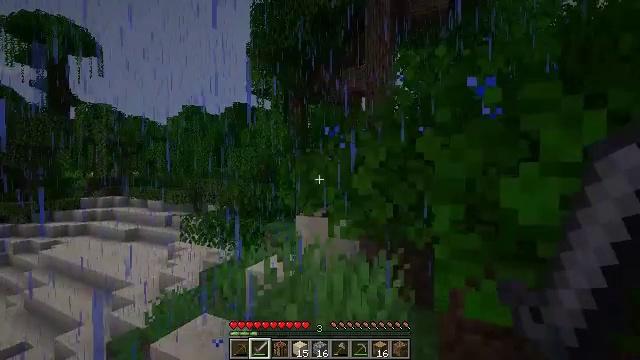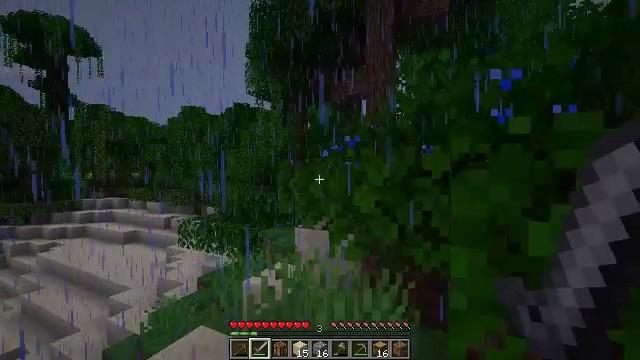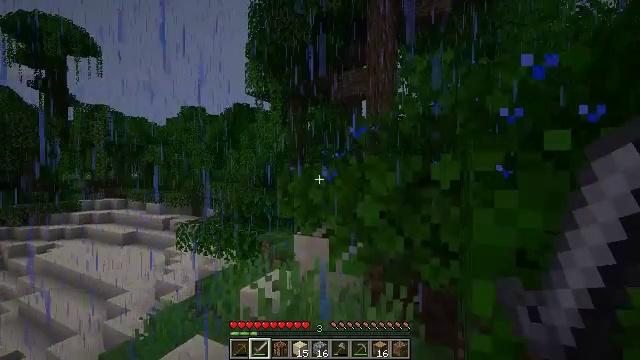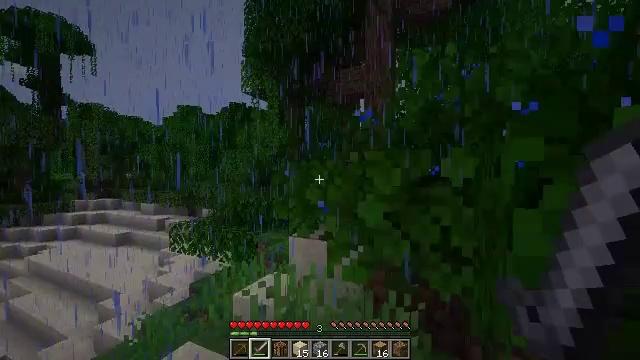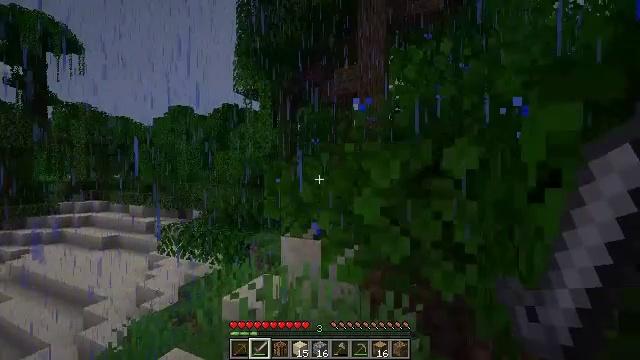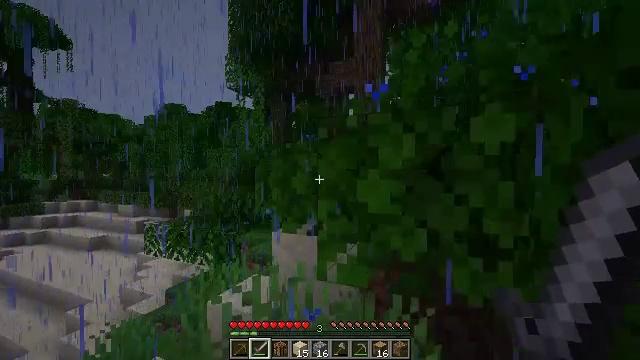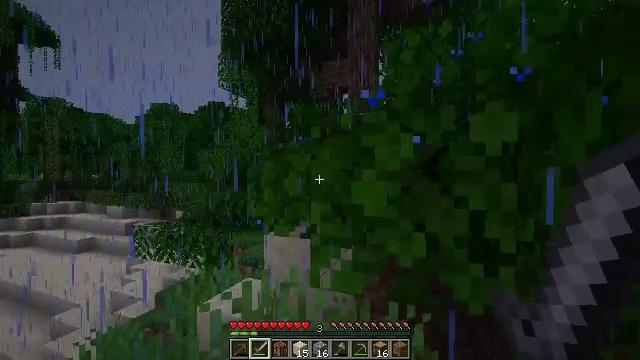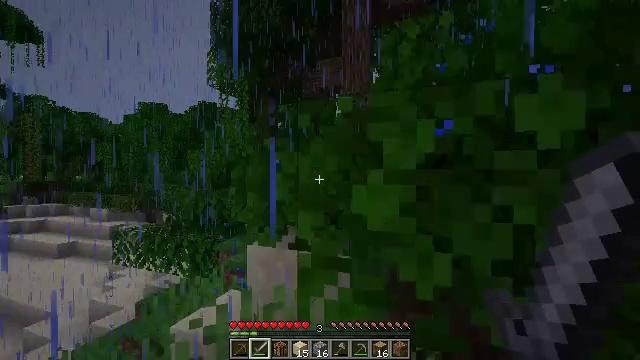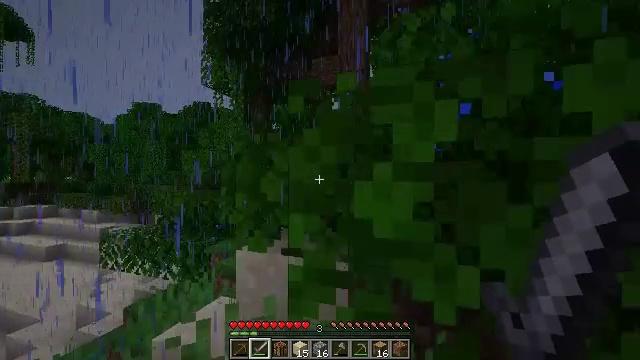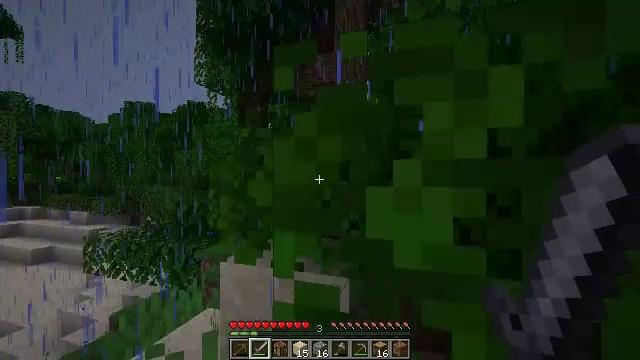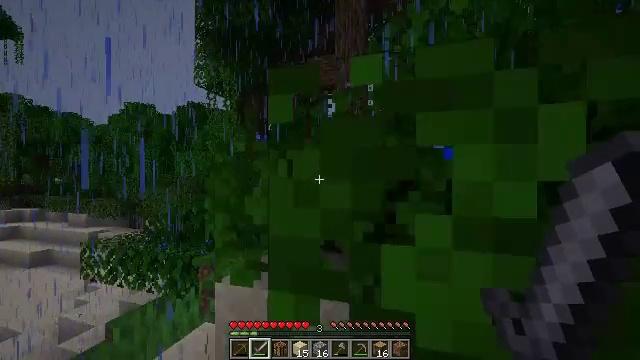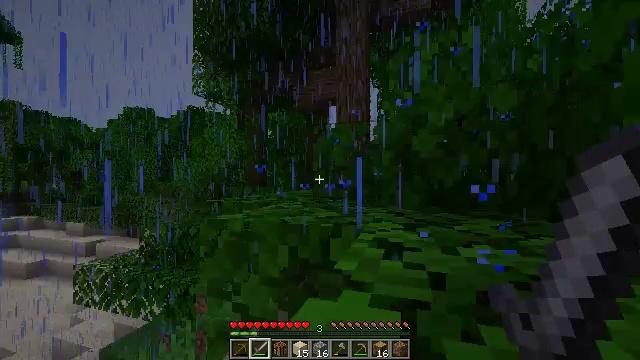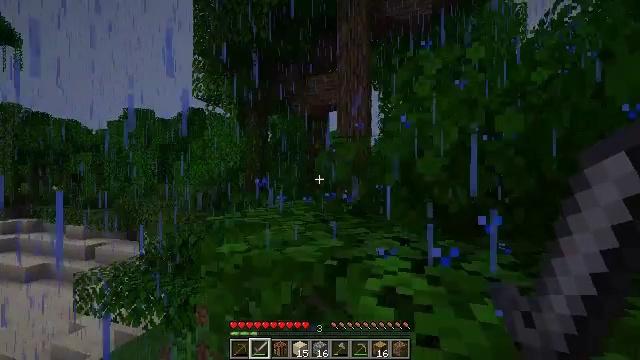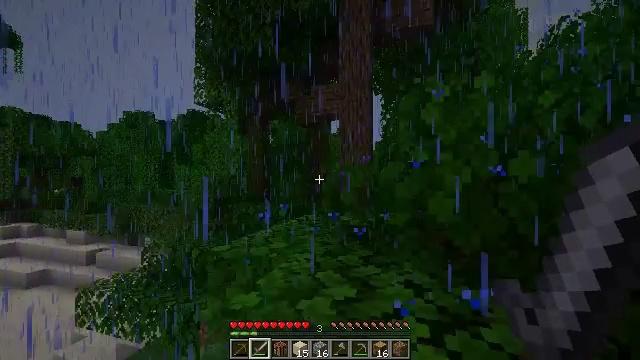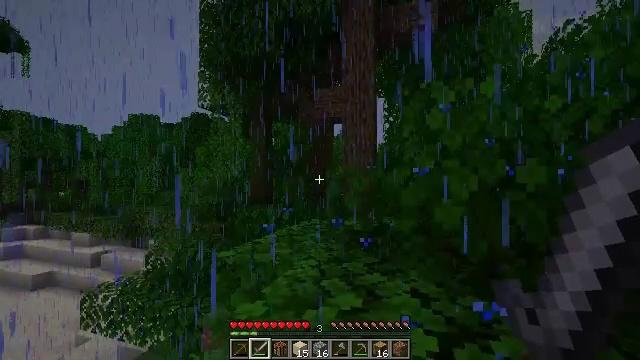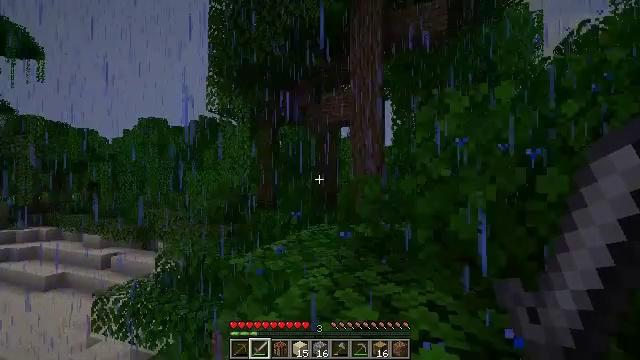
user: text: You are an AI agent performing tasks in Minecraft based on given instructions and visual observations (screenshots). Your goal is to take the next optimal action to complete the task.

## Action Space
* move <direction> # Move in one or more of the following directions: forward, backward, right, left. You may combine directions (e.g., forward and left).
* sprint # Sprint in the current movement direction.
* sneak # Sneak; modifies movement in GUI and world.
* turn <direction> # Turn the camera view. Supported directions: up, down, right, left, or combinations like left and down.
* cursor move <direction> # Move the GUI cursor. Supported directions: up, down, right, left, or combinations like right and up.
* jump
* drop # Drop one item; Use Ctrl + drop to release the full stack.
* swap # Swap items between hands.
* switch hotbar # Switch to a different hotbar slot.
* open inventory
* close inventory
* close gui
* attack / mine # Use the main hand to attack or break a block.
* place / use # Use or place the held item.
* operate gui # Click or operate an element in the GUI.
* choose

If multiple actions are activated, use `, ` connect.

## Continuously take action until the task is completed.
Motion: motion action
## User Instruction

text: Collect vines by mining them.
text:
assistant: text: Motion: move forward, jump
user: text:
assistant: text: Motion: move forward
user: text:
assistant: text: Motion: move forward
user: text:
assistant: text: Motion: move forward, turn right
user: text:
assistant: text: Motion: move forward, turn right
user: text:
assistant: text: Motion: move forward, turn right
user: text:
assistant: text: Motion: move forward, turn right
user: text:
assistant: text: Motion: move forward
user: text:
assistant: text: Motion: move forward
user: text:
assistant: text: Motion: move forward, jump
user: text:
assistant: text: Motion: move forward, jump
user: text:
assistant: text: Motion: move forward, jump
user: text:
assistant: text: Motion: move forward, jump
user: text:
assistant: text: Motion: move forward, jump
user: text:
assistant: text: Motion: move forward, turn left
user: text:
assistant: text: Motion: move forward
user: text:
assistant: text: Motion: move forward, turn left
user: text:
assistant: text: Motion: move forward
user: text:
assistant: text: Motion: move forward
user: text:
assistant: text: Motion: move forward
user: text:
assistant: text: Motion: move forward
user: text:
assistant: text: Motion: move forward
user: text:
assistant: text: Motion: move forward
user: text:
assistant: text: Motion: move forward
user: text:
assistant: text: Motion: move forward
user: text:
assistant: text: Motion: move forward
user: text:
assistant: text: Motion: move forward, turn left
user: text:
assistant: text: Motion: move forward, turn left
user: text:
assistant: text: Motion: move forward, turn left
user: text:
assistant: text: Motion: move forward, turn left